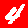
Digit: 4